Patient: sex M, age 81
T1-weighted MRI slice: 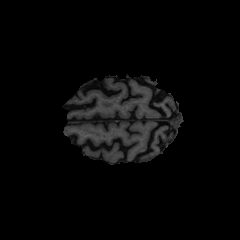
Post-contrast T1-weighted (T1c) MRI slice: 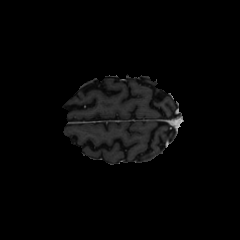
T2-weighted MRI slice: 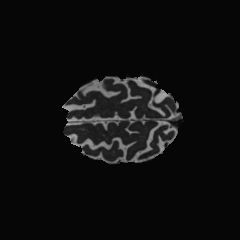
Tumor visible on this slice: no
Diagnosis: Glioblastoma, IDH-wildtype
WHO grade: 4